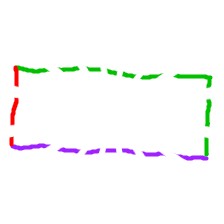
Shape: rectangle